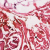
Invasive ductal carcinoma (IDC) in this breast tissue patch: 0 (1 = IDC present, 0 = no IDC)